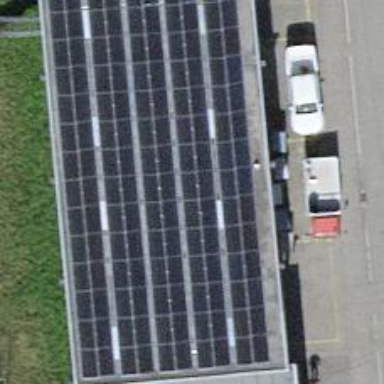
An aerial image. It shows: Solar power generator using photovoltaic method with solar photovoltaic panel types.